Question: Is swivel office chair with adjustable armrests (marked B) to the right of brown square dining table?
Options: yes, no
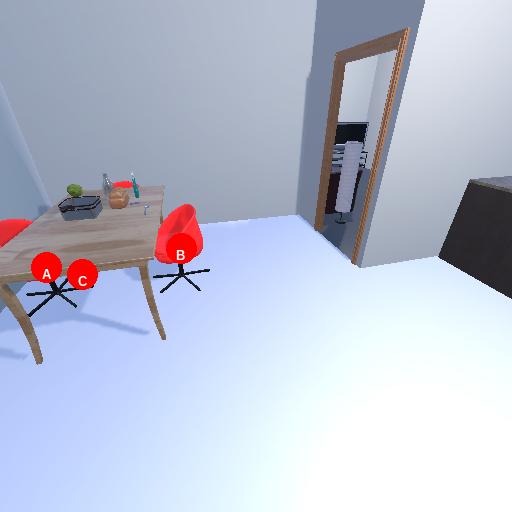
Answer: yes